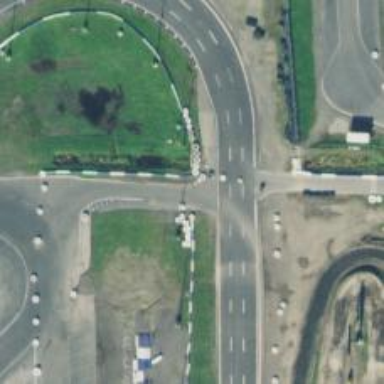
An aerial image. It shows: Asphalt raceway designed for motor sports.